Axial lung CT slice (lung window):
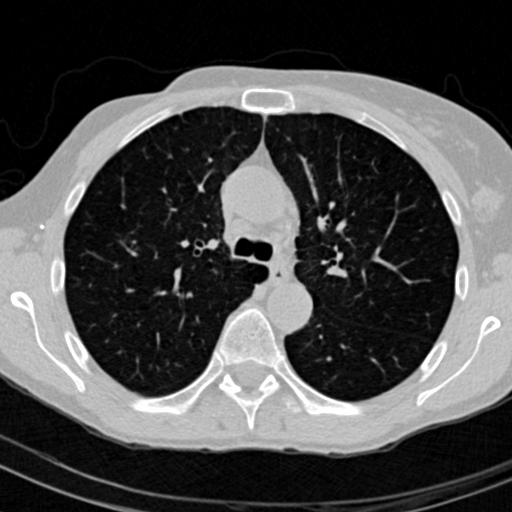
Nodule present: no